Question: I am facing the problem while inserting data this way.

How to insert data this way using stored procedure.
'''
INSERT INTO [dbo].tbl_Transaction
(
[FK_GameID] ,
[SpotID] ,
TransactionReason ,
TransactionType ,
TransactionAmount
--PrevAmountBalance,
-- CurrentBalance
)
SELECT tblTransaction.Row.value('@FK_GameID','BIGINT'),
tblTransaction.Row.value('@SpotID','SMALLINT'),
tblTransaction.Row.value('@TransactionReason','SMALLINT'),
tblTransaction.Row.value('@TransactionType','Varchar(50)'),
tblTransaction.Row.value('@TransactionAmount','MONEY')
--@OpeningBalance,
-- (@OpeningBalance-tblTransaction.Row.value('@TransactionAmount','MONEY'))
FROM @TransactionTable.nodes('/row') AS tblTransaction(Row)
'''
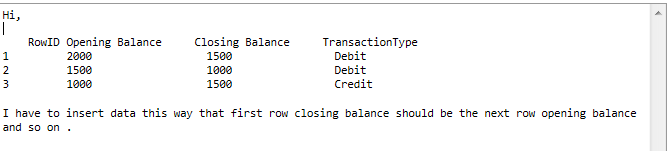
Answer: '''
create table #balances(
id int not null identity(1,1),
opening_balance int,
closing_balance int,
t_type varchar(50))
'''
to start the table (if you don't have this you will have to deal with NULLs)
'''
insert into #balances values (100 , 100 , 'start')
'''
query:
'''
insert into #balances values(
(select top 1 closing_balance from #balances order by id desc),
300, --new value
'credit')
'''